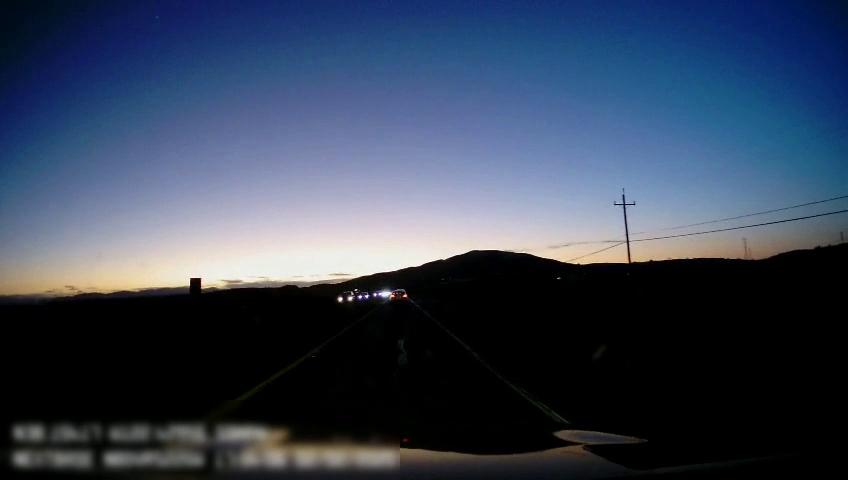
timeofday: Dusk/Dawn/Twilight
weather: Other
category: Drivable Space
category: Vehicles | SUV
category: Vehicles | Car
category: Vehicles | Car
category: Lanes | Current Lane
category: Lanes | Current Lane